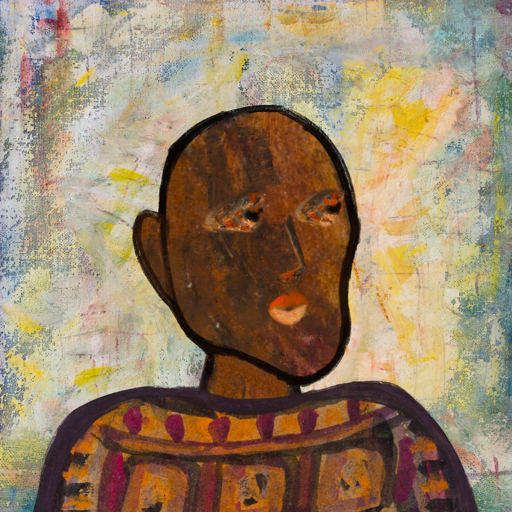
Background: Irani, Head And Neck Side: Mosgoul, Face Side: Gypsy_Queen, Bust: Doll, Hair Side: Blank, Head Accessory: Blank, Second Necklace: Blank, Necklace: Blank, Baby: Blank